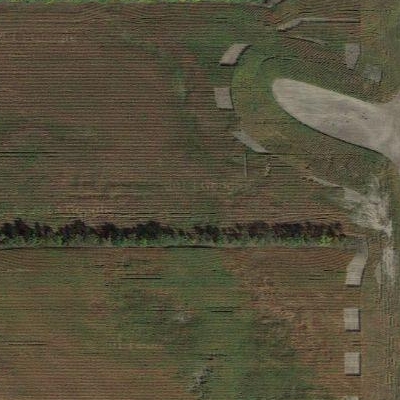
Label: Field